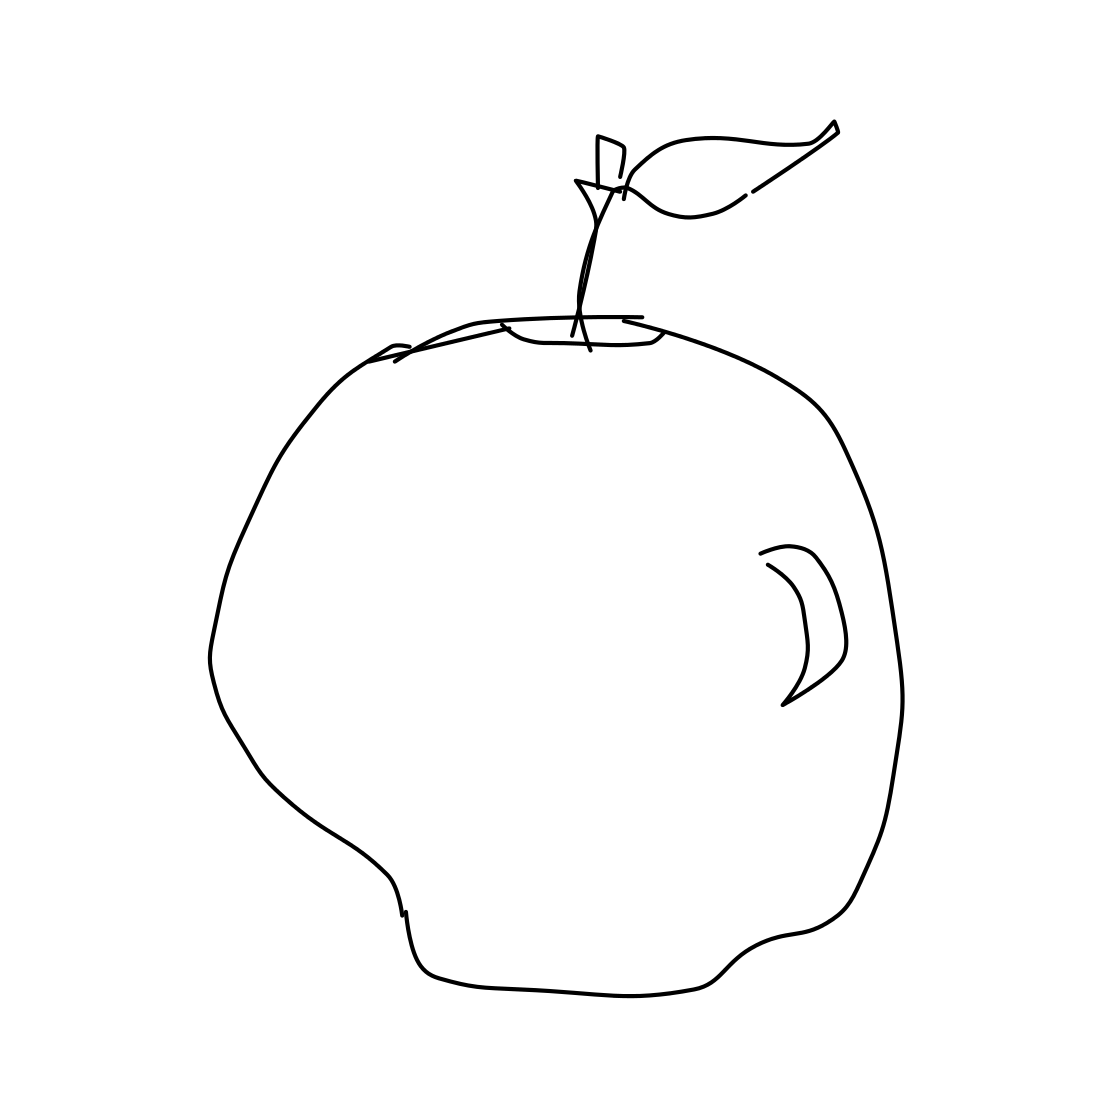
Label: apple